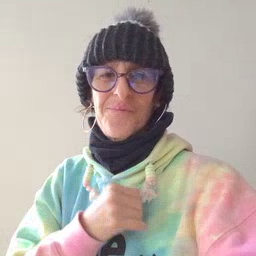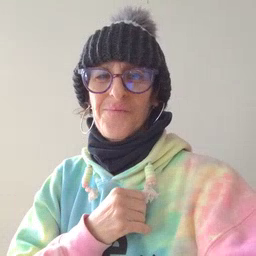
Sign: home